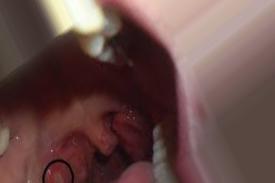
Condition: Mouth Ulcer